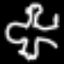
Label: frog